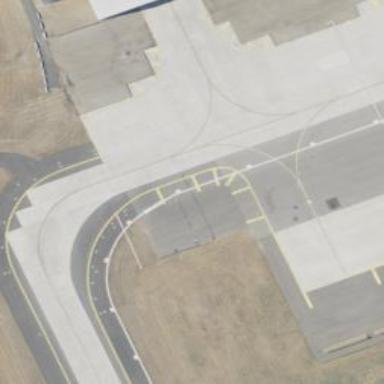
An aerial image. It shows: View of taxiway at the airport.